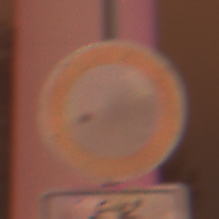
Verkehrszeichen: VerbotFahrzeugeAllerArt
Zusatzzeichen unten: EinspurigeFahrzeugeFrei6
Umgebung: Outdoor, Urban
Tageszeit: Night
Wetter: Overcast
Licht: Artificial
Jahreszeit: Winter
Kontrast: MediumContrast